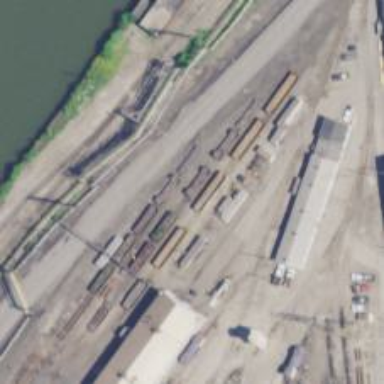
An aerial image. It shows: Rail spur service.